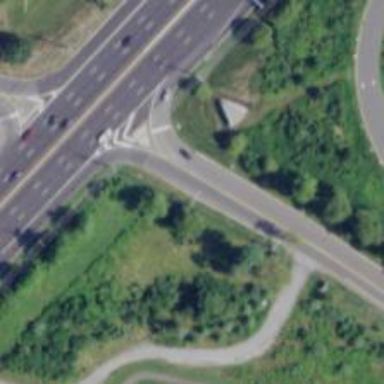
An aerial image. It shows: Trunk link highway.